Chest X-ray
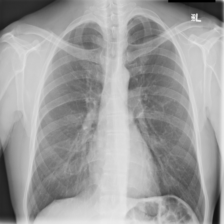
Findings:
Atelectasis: negative
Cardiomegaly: negative
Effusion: negative
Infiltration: negative
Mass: negative
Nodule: negative
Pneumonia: negative
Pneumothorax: negative
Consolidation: negative
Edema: negative
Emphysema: negative
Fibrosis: negative
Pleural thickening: negative
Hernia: negative